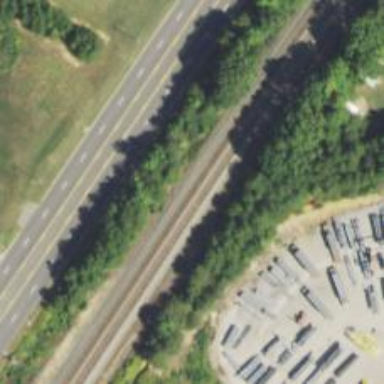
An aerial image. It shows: Railway track.